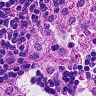
Metastatic tissue present: no